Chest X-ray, PA view. Patient: 68 years old, sex F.
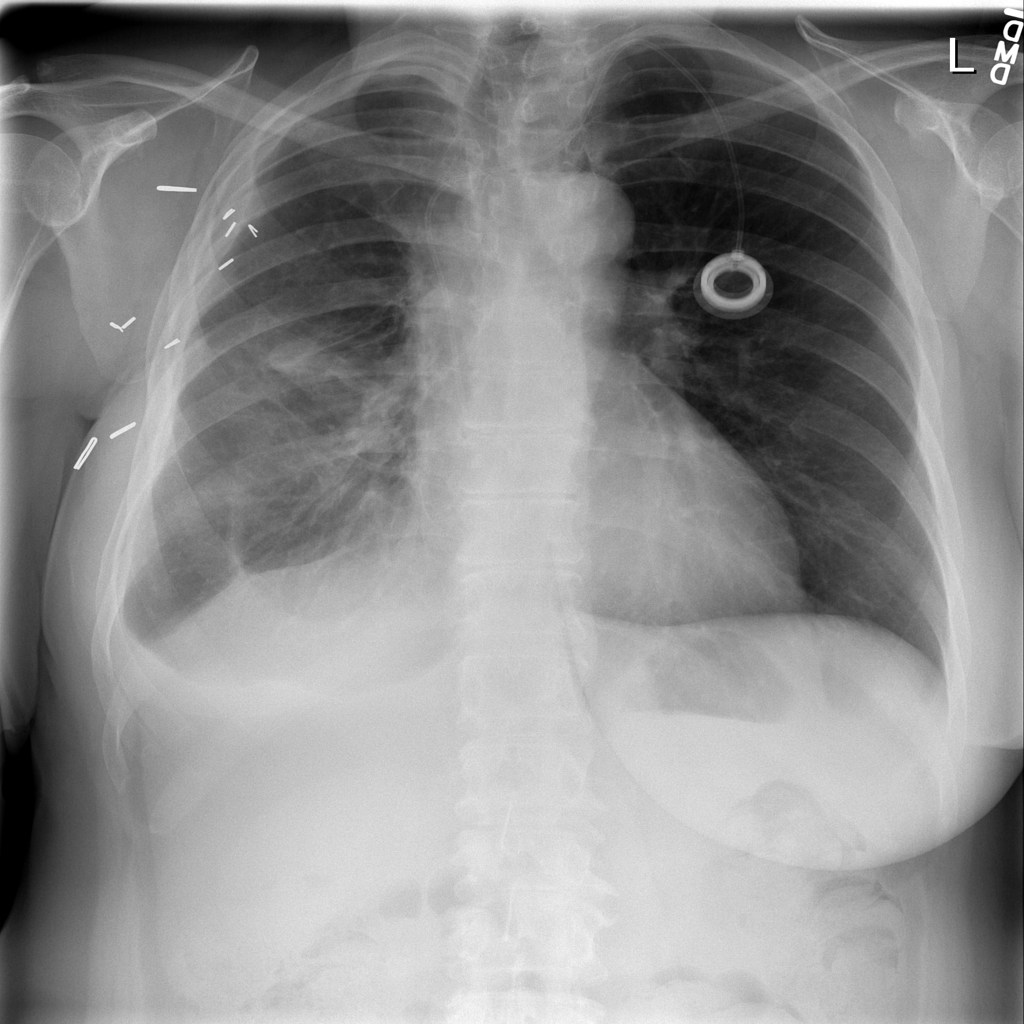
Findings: Pleural_Thickening